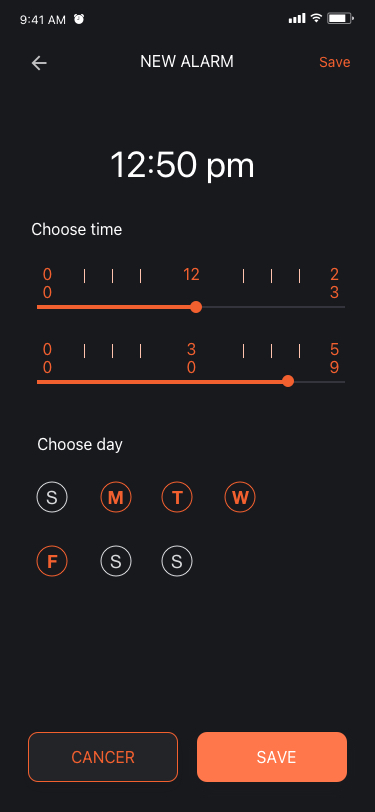
Text in this UI design:
NEW ALARM
Save
Choose time
Choose day
12
00
23
30
00
59
12:50 pm
S
M
T
W
F
S
S
SAVE
CANCER
9:41 AM